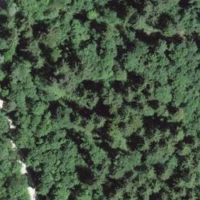
EUNIS habitat code: 44
Species observed at this site:
Sanicula europaea